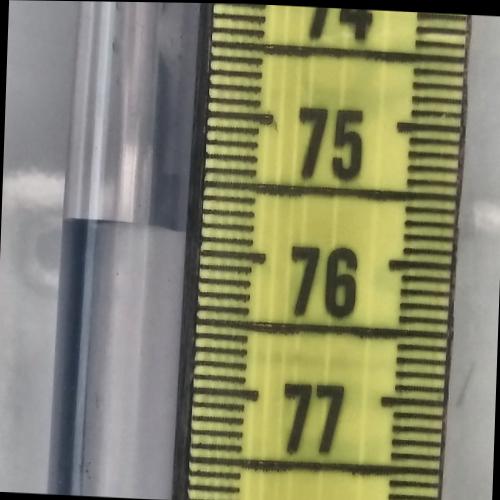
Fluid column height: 75.9 cm